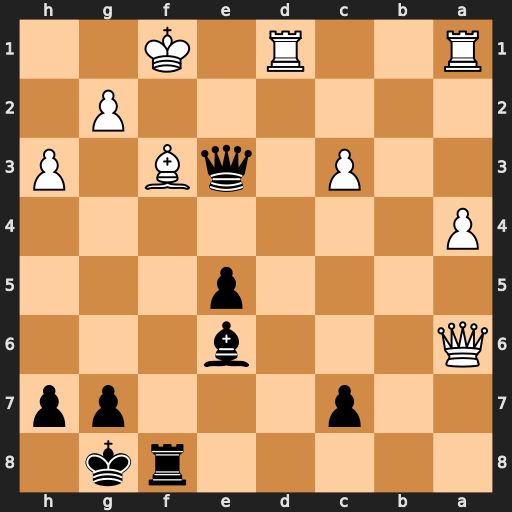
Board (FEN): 5rk1/2p3pp/Q3b3/4p3/P7/2P1qB1P/6P1/R2R1K2
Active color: b
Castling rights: -
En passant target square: -
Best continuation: Rxf3+ gxf3 Bxh3#